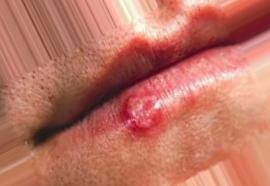
Condition: Mouth Ulcer